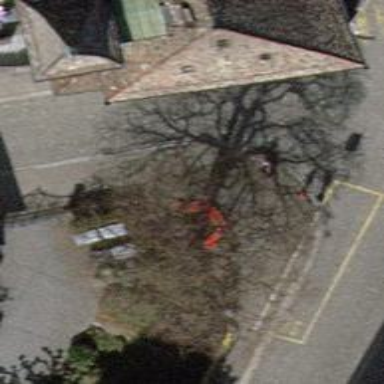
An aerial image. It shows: Red bench.